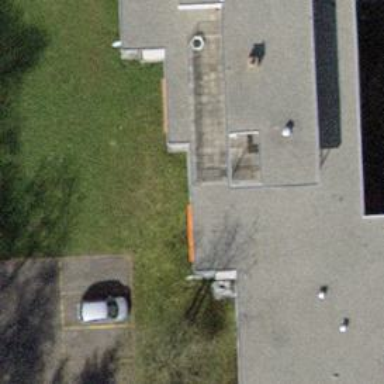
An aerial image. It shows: Flat-roofed apartment building.